Question: I read example in <URL>.
And I try it with my MySQL database and my PHP code. But it does not work.
I am a beginner and I don't know what it wrong.
Here is my PHP link: <URL>
And I change w3school code like this:
'''
<!DOCTYPE html>
<html>
<head>
<style>
h1 {
border-bottom: 3px solid #cc9900;
color: #996600;
font-size: 30px;
}
table, th , td {
border: 1px solid grey;
border-collapse: collapse;
padding: 5px;
}
table tr:nth-child(odd) {
background-color: #f1f1f1;
}
table tr:nth-child(even) {
background-color: #ffffff;
}
</style>
</head>
<body>
<h1>Customers</h1>
<div id="id01"></div>
<script>
var xmlhttp = new XMLHttpRequest();
var url = "http://xebus2014.tk/demo.php";
xmlhttp.onreadystatechange=function() {
if (xmlhttp.readyState == 4 && xmlhttp.status == 200) {
myFunction(xmlhttp.responseText);
}
}
xmlhttp.open("GET", url, true);
xmlhttp.send();
function myFunction(response) {
var arr = JSON.parse(response);
var i;
var out = "<table>";
for(i = 0; i < arr.length; i++) {
out += "<tr><td>" +
arr[i].STT +
"</td><td>" +
arr[i].ID +
"</td><td>" +
arr[i].Name +
"</td><td>" +
arr[i].Singer +
"</td></tr>";
}
out += "</table>"
document.getElementById("id01").innerHTML = out;
}
</script>
</body>
</html>
'''

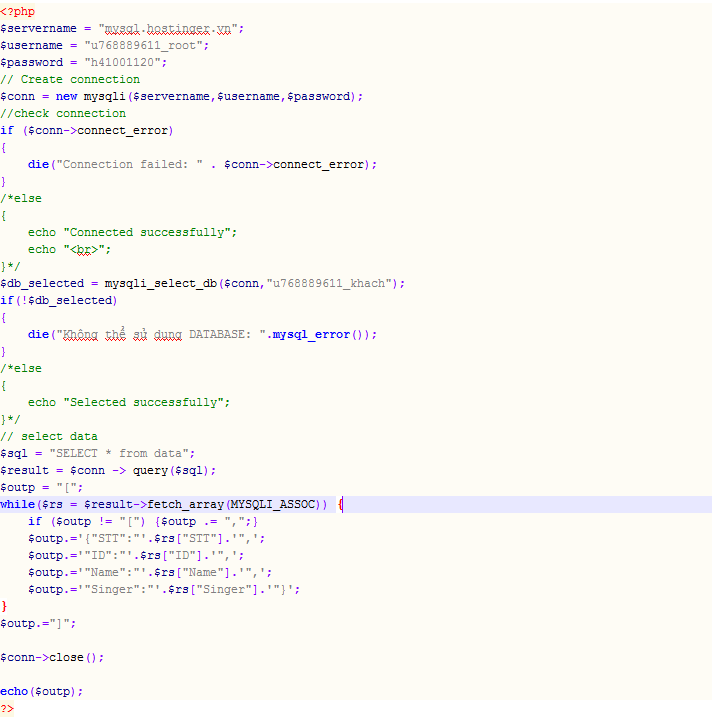
Answer: Did you set the response as Json String?
'''
header("Content-Type: application/json; charset=UTF-8");
'''